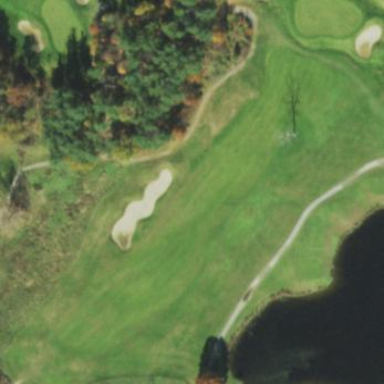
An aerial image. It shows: Rough area in golf course.